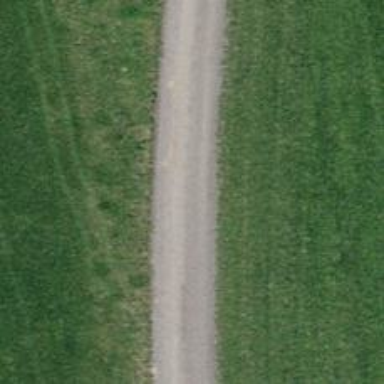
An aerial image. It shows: Asphalt track with grade1 tracktype.